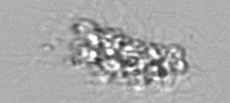
Label: Leptocylindrus_mediterraneus